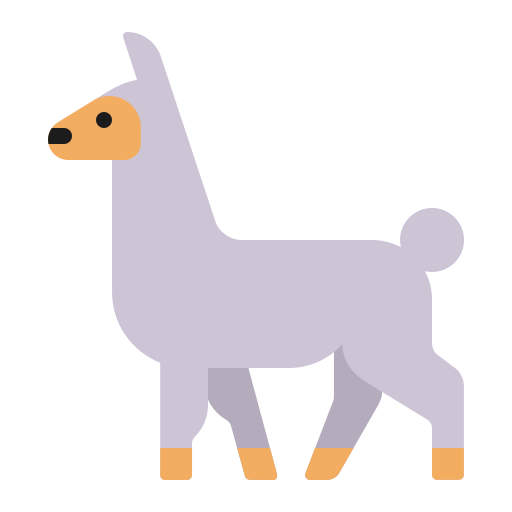
llama flat